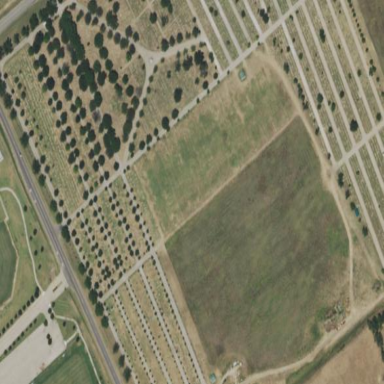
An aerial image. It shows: Cemetery.